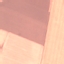
Land use / land cover: AnnualCrop